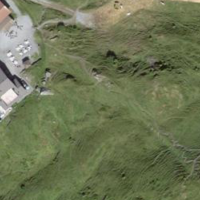
EUNIS habitat code: 23
Species observed at this site:
Gentiana bavarica
Silene dioica
Gentiana verna
Phyteuma orbiculare